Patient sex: M
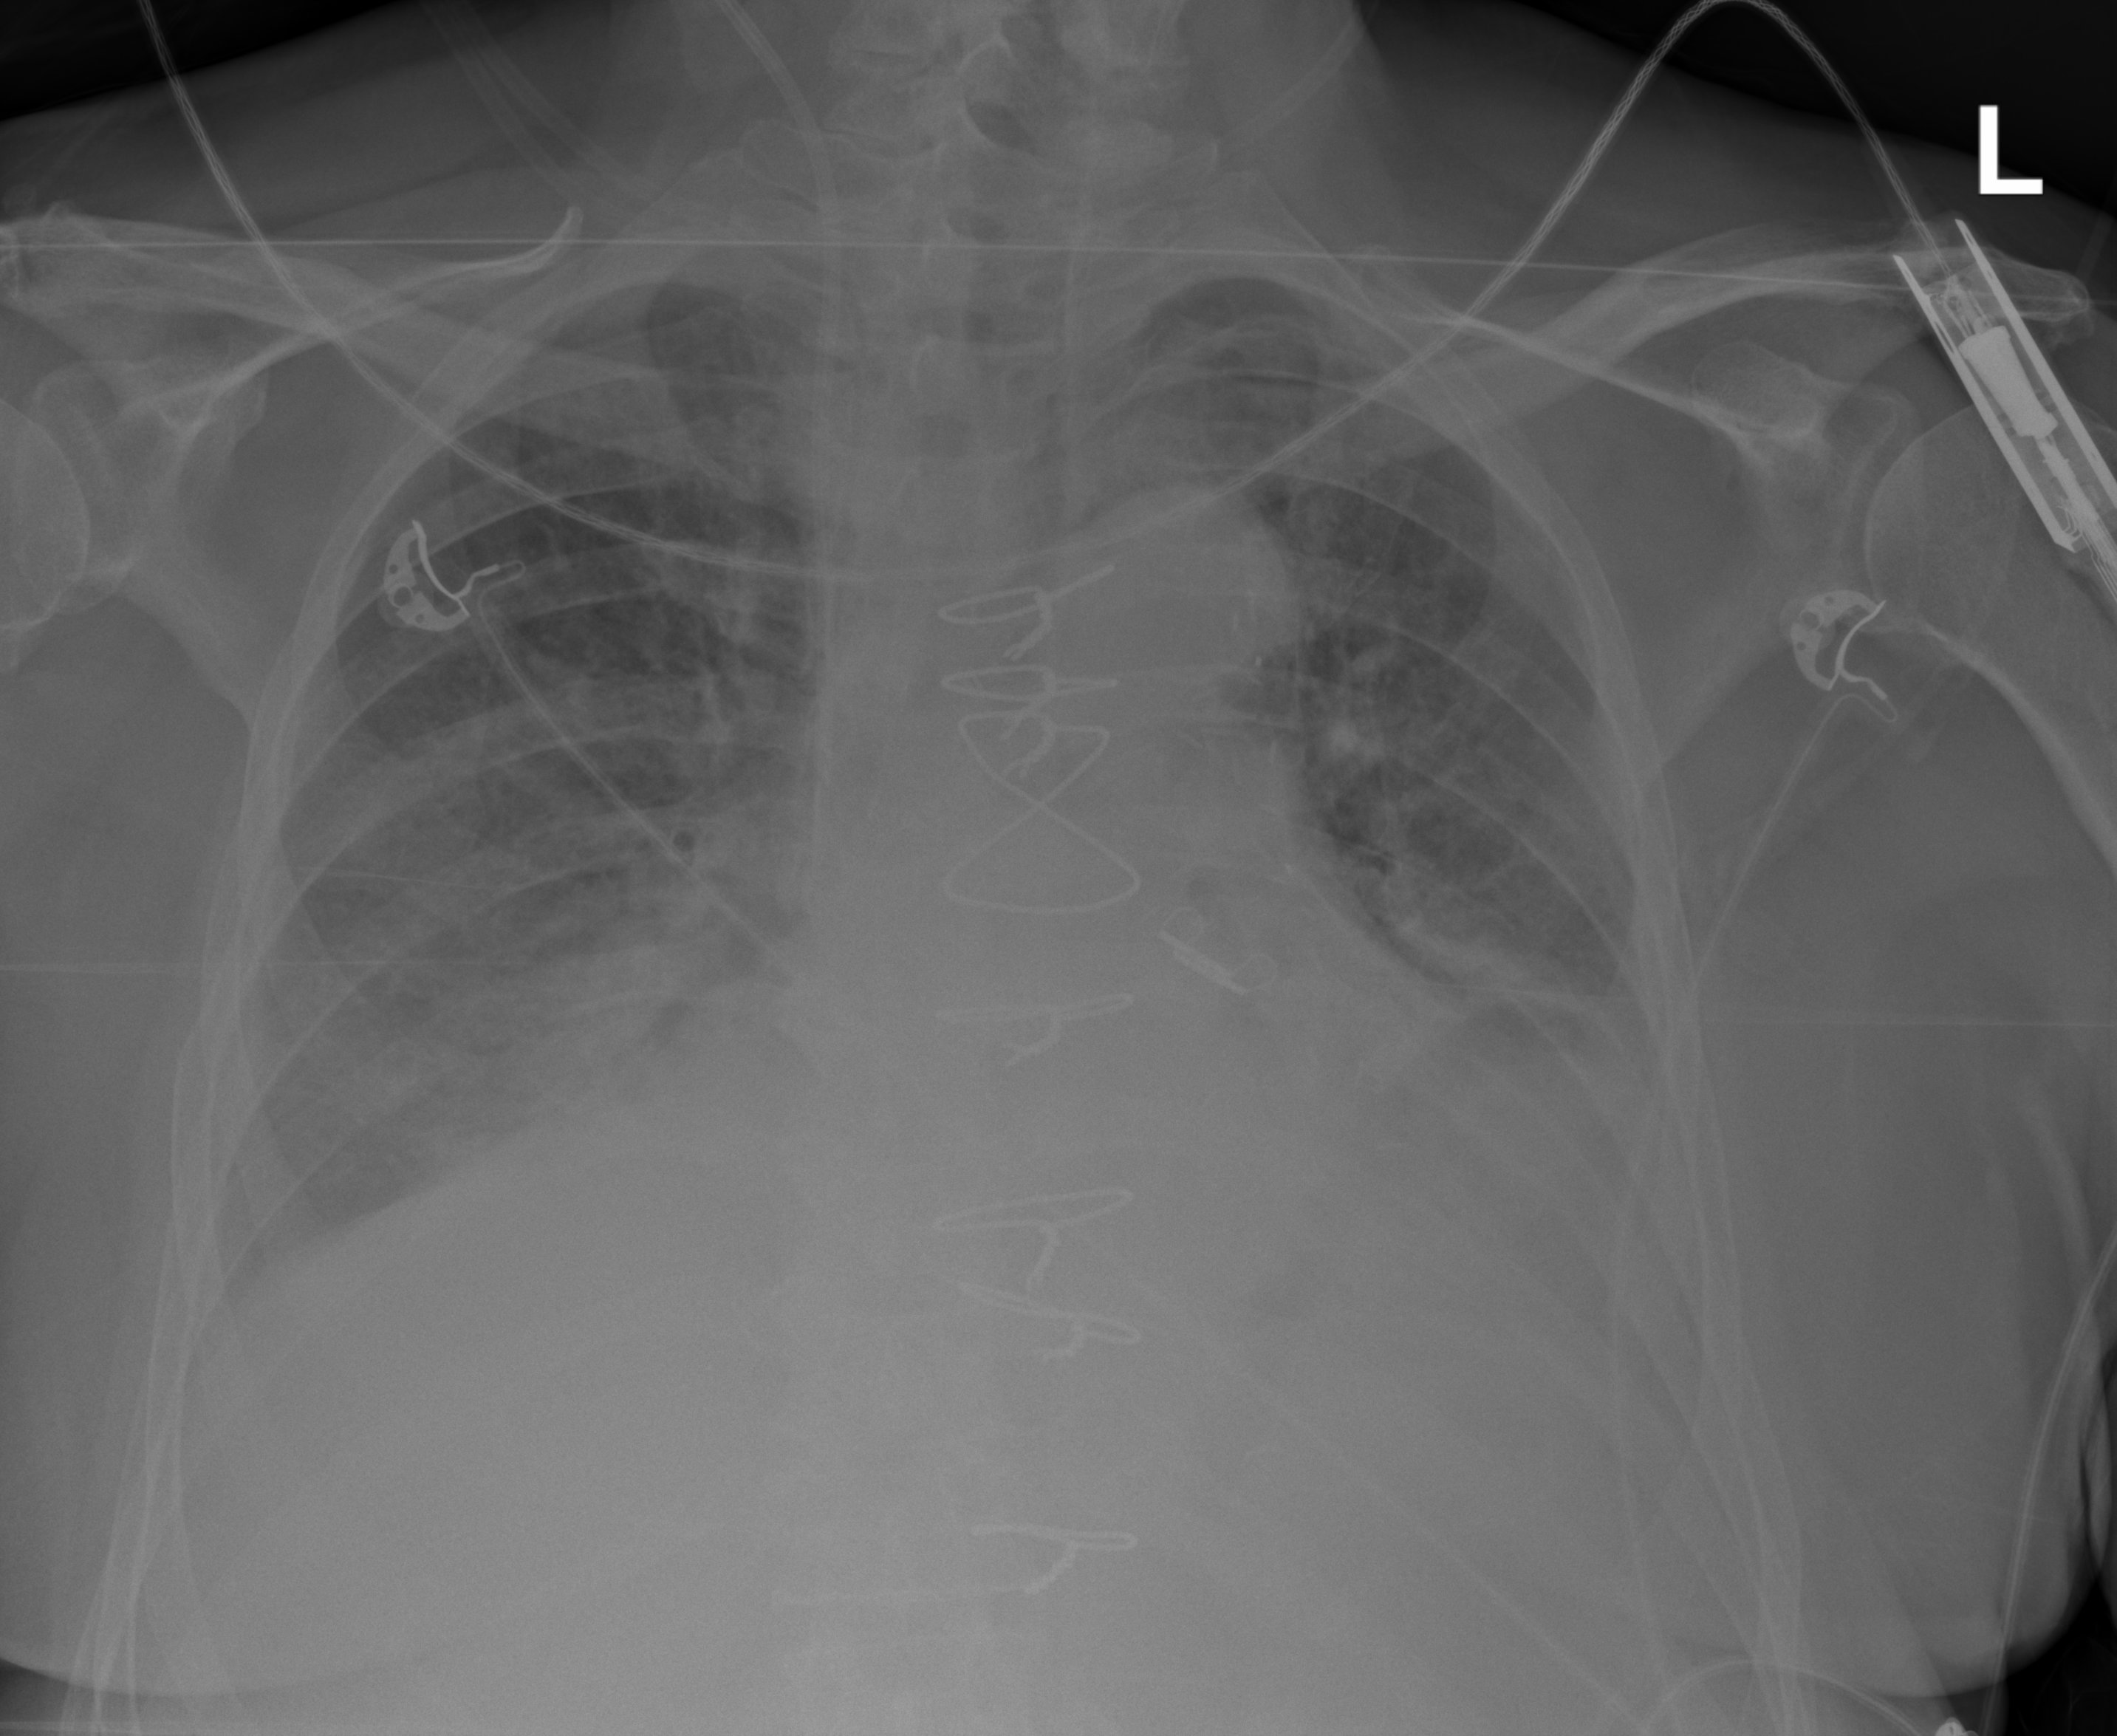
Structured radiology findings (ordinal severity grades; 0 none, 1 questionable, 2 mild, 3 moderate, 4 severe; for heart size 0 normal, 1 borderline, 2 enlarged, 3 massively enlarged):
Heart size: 2
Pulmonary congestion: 2
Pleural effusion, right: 2
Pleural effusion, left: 2
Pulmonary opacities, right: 2
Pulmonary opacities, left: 2
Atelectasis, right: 2
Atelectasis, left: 3